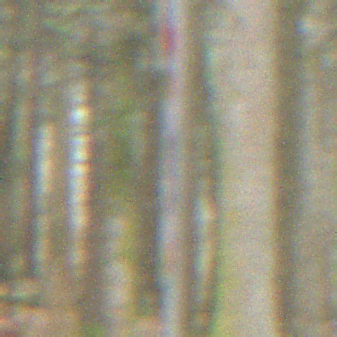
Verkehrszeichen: Geschwindigkeit30
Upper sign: FussgaengerLinks
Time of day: Midday
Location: Outdoor (Nature)
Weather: Overcast
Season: NotSpecified
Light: Natural